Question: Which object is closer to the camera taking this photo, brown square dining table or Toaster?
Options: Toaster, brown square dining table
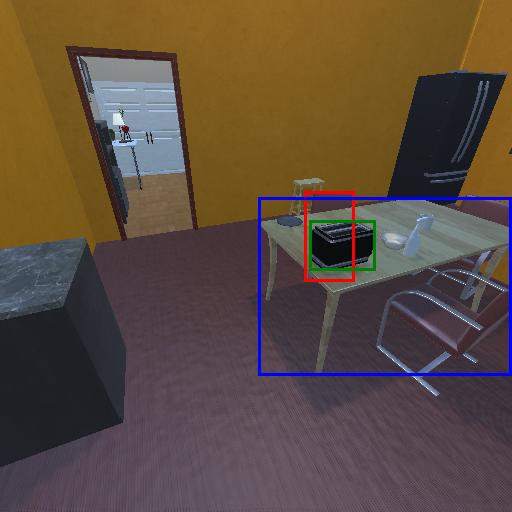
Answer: Toaster